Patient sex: F
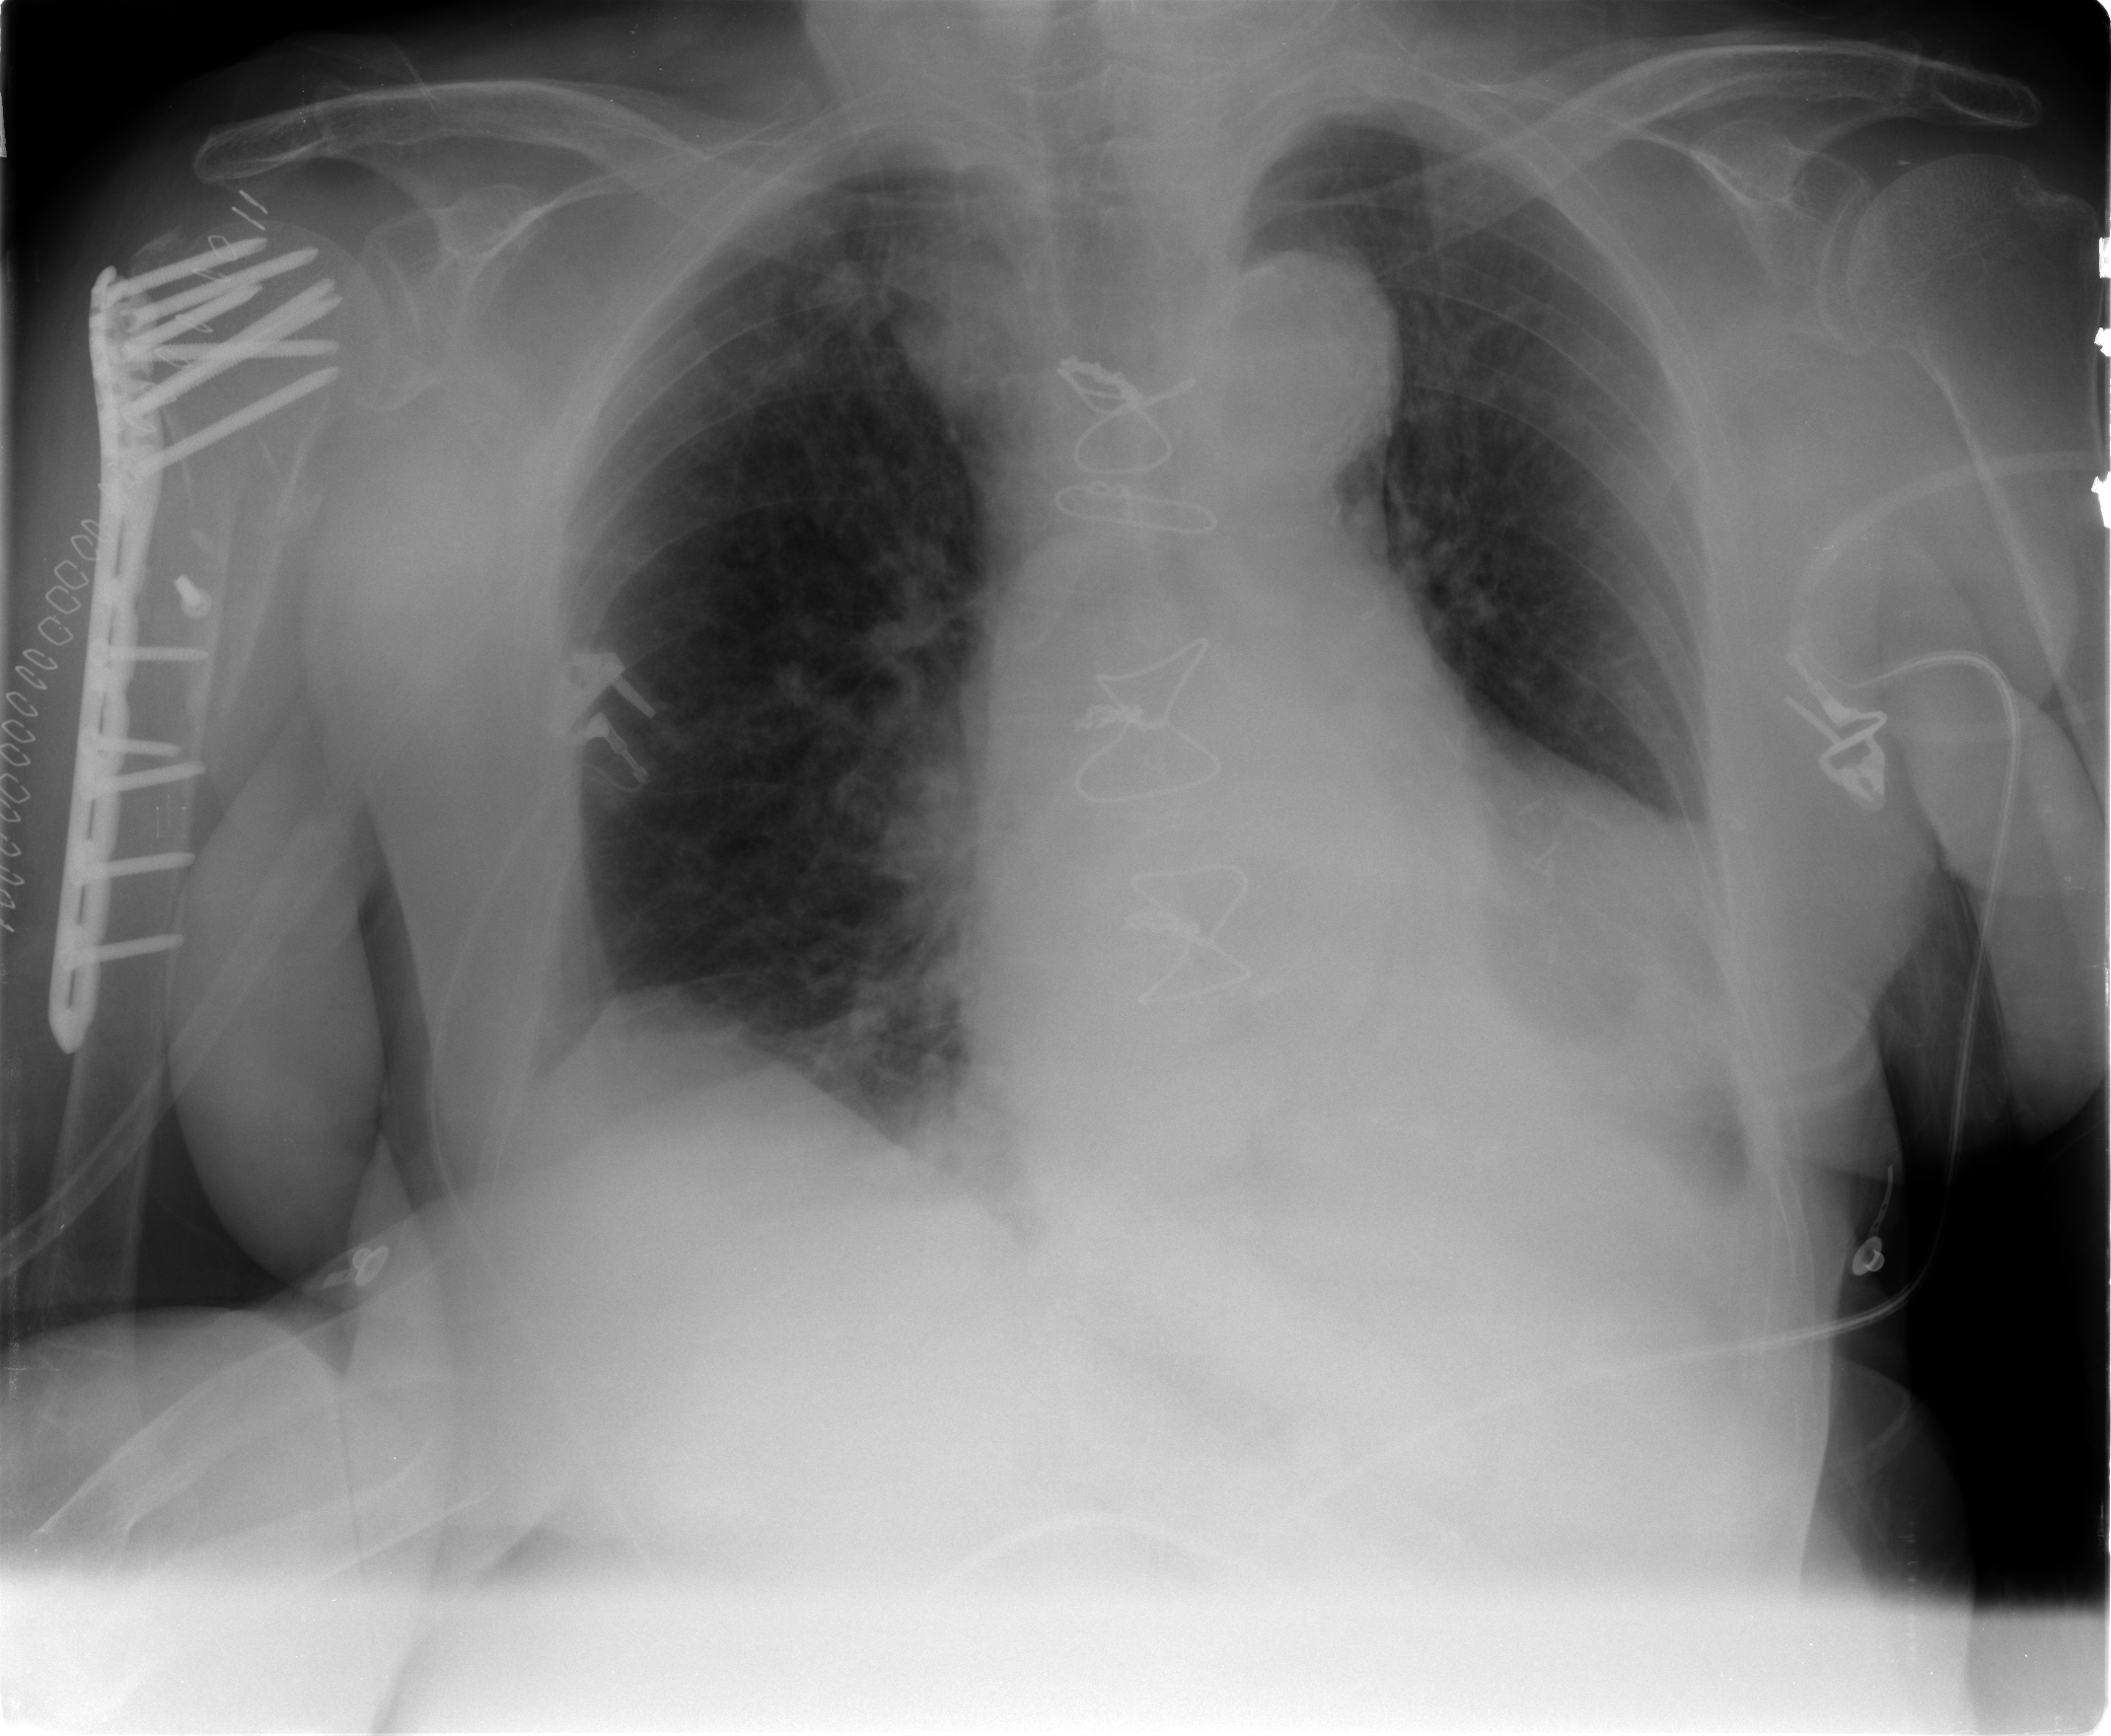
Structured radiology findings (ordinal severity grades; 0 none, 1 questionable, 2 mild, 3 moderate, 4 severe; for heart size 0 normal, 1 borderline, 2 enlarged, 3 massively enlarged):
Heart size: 2
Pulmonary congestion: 2
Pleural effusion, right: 0
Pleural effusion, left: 0
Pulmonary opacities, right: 0
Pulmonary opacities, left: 0
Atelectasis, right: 2
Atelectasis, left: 2